Question: '''
Member.afterRemoteError('assignDepartment', function (ctx, next) {
console.log("in after remote error");
next();
});
'''

I tried
> console.log(Member.afterRemoteError)
but got undefined :(
I am using strongloop v3.0.6
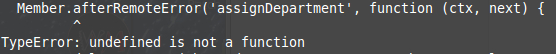
Answer: It looks as though that has <URL>, and thus its inclusion in documentation was premature.
Expect 'ModelCtor.afterRemoteError' to be implemented in the next release. You can get it today if you pull the dependency from github.